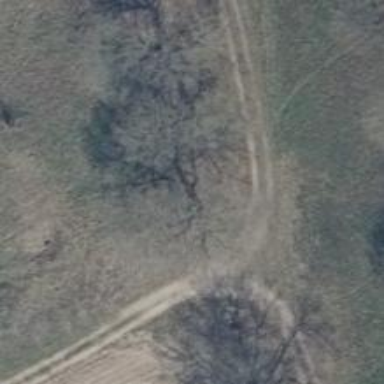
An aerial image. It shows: Row of trees in natural setting.